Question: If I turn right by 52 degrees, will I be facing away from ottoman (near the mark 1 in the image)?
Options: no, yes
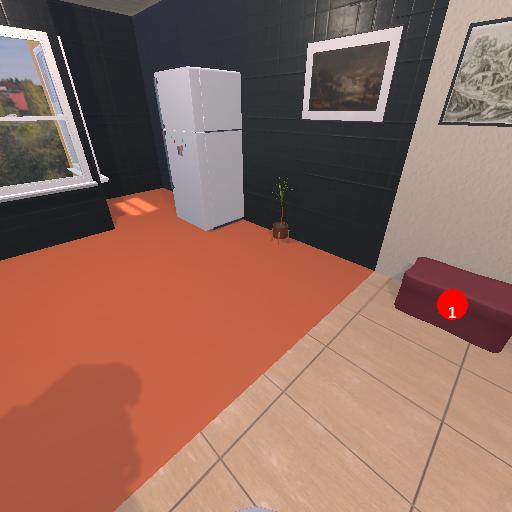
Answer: no